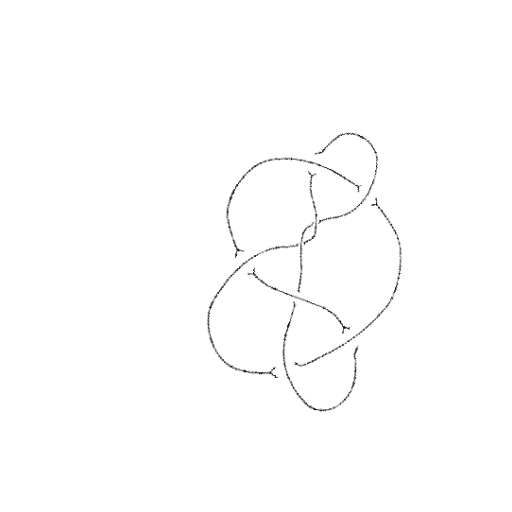
Crossing number: 8